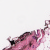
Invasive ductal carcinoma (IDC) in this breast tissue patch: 0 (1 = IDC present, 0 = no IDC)